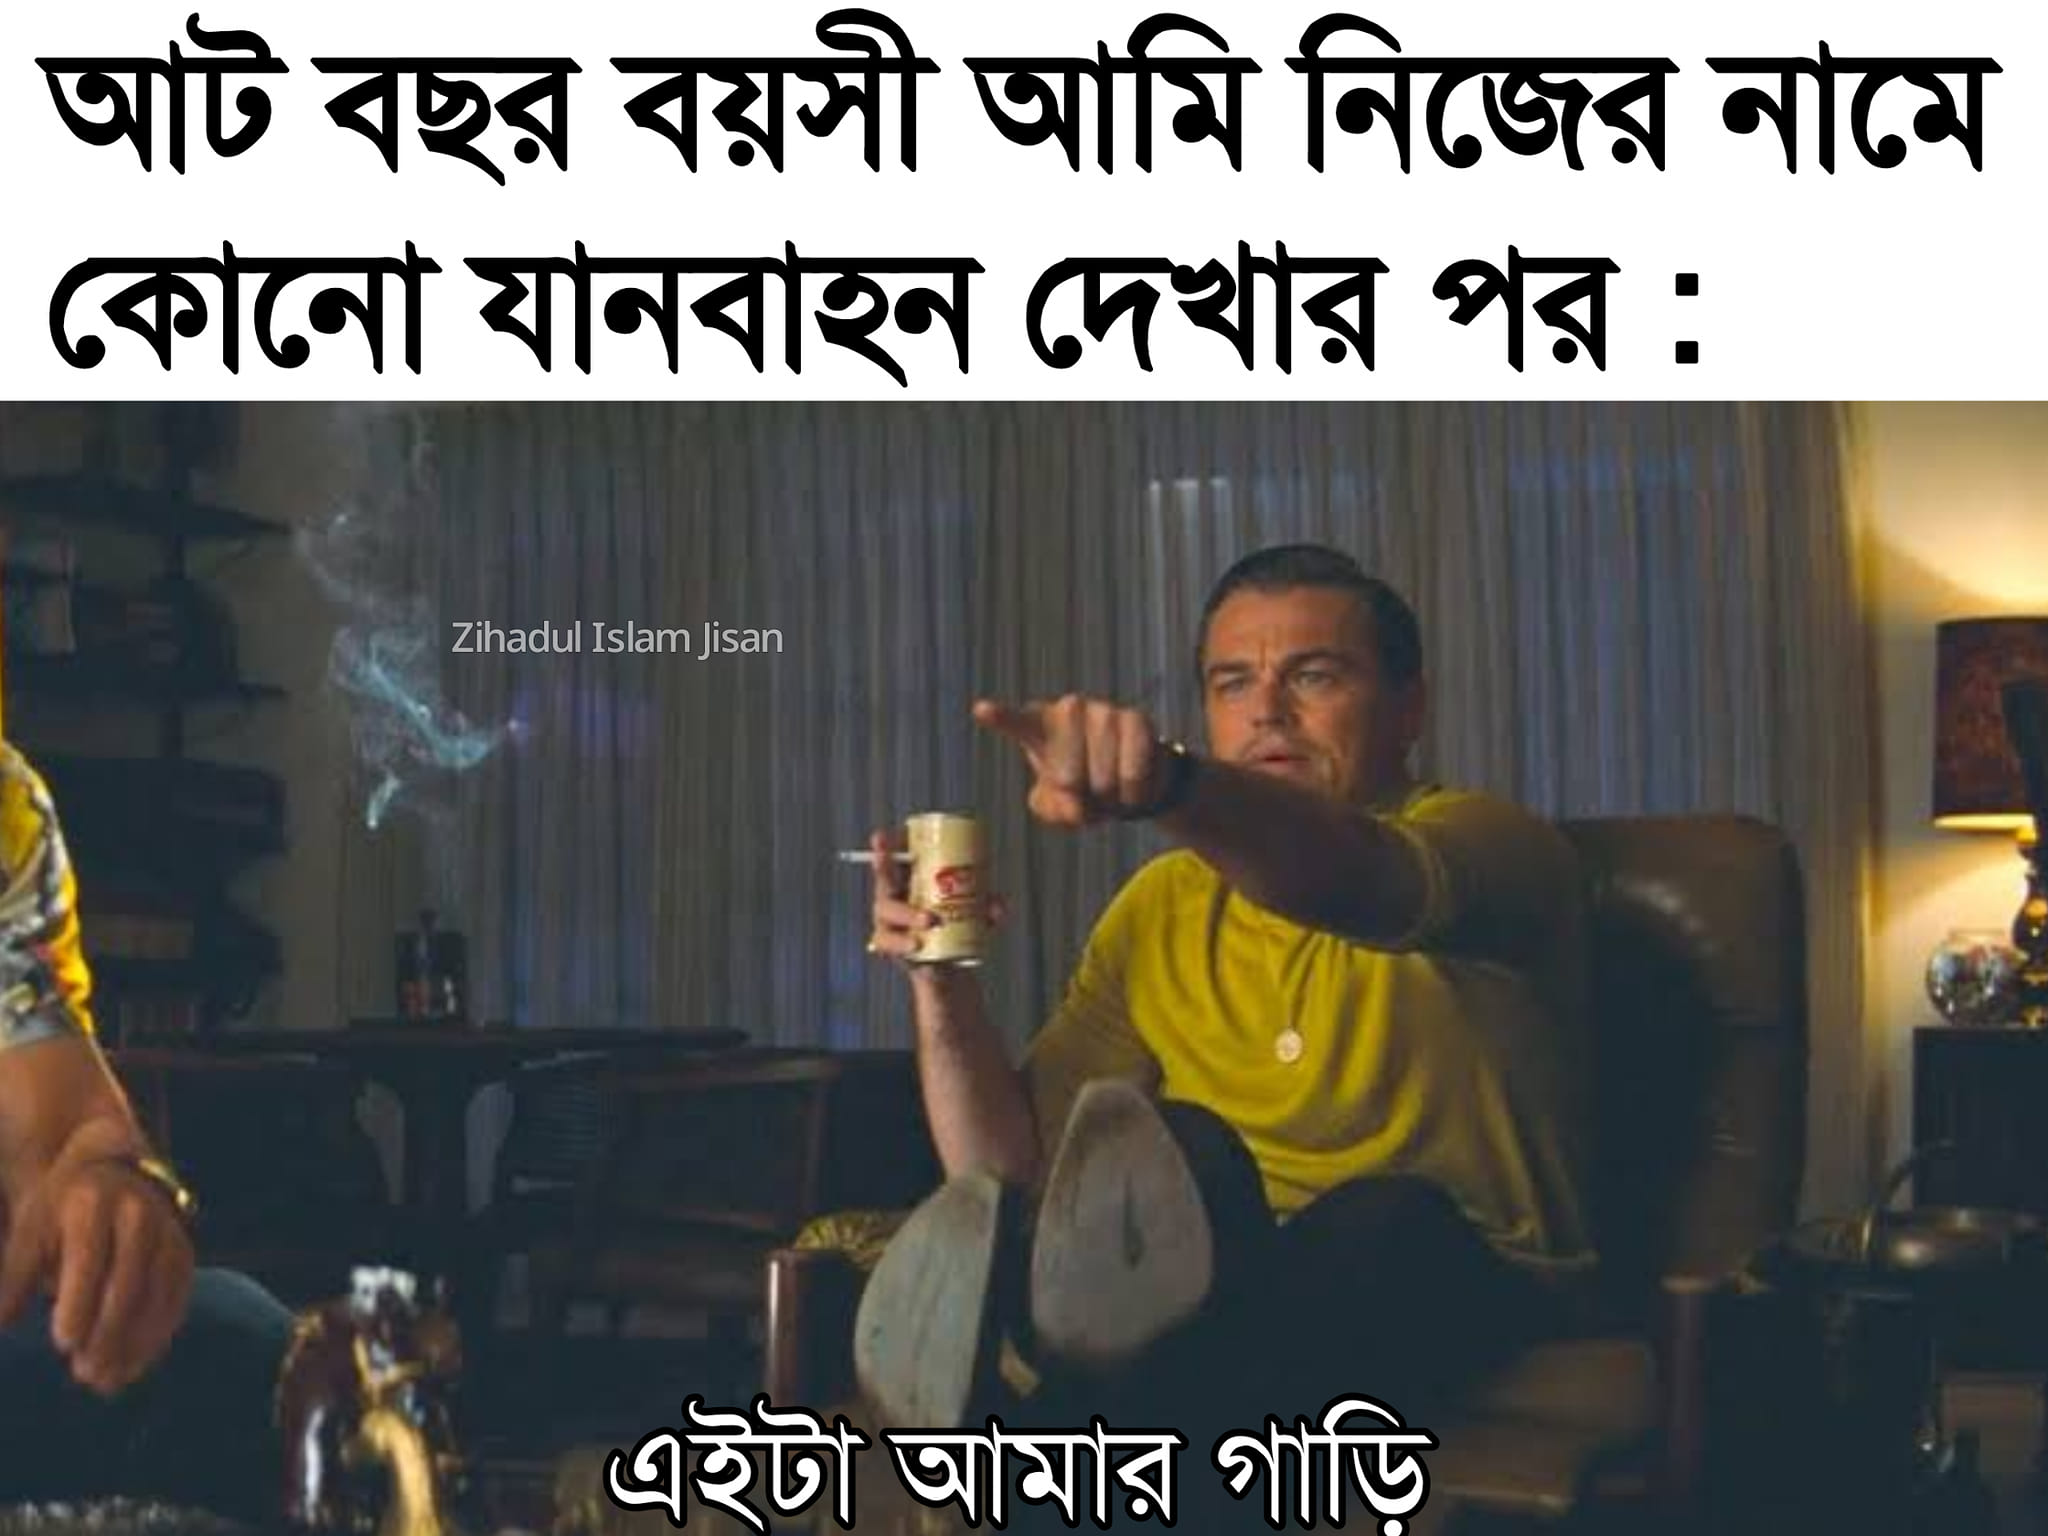
Caption: আট বছর বয়সী আমি নিজের নামে কোনো যানবাহন দেখার পর :   এইটা আমার গাড়ি
Label: non-hate